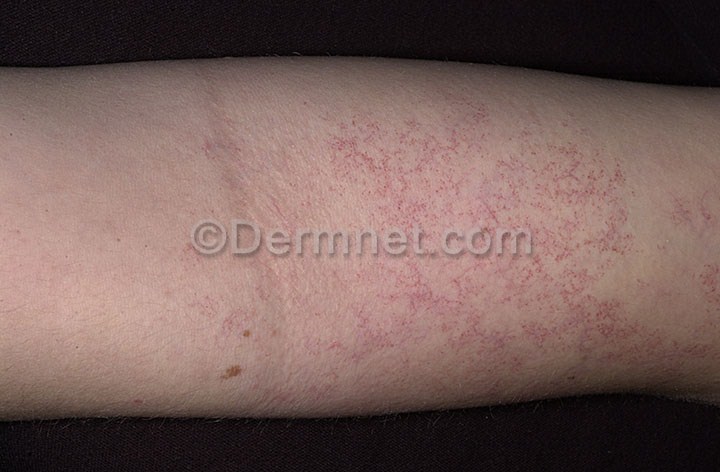
Disease: Vascular Tumors